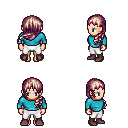
a pixel art fantasy rpg character, female body template, human, light skin, teal long-sleeve shirt, white pants, white blonde left-swept hairstyle, maroon shoes, four views (front, back, left, right), 2x2 character sprite sheet, small pixel art, hard edges, no anti-aliasing